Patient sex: M
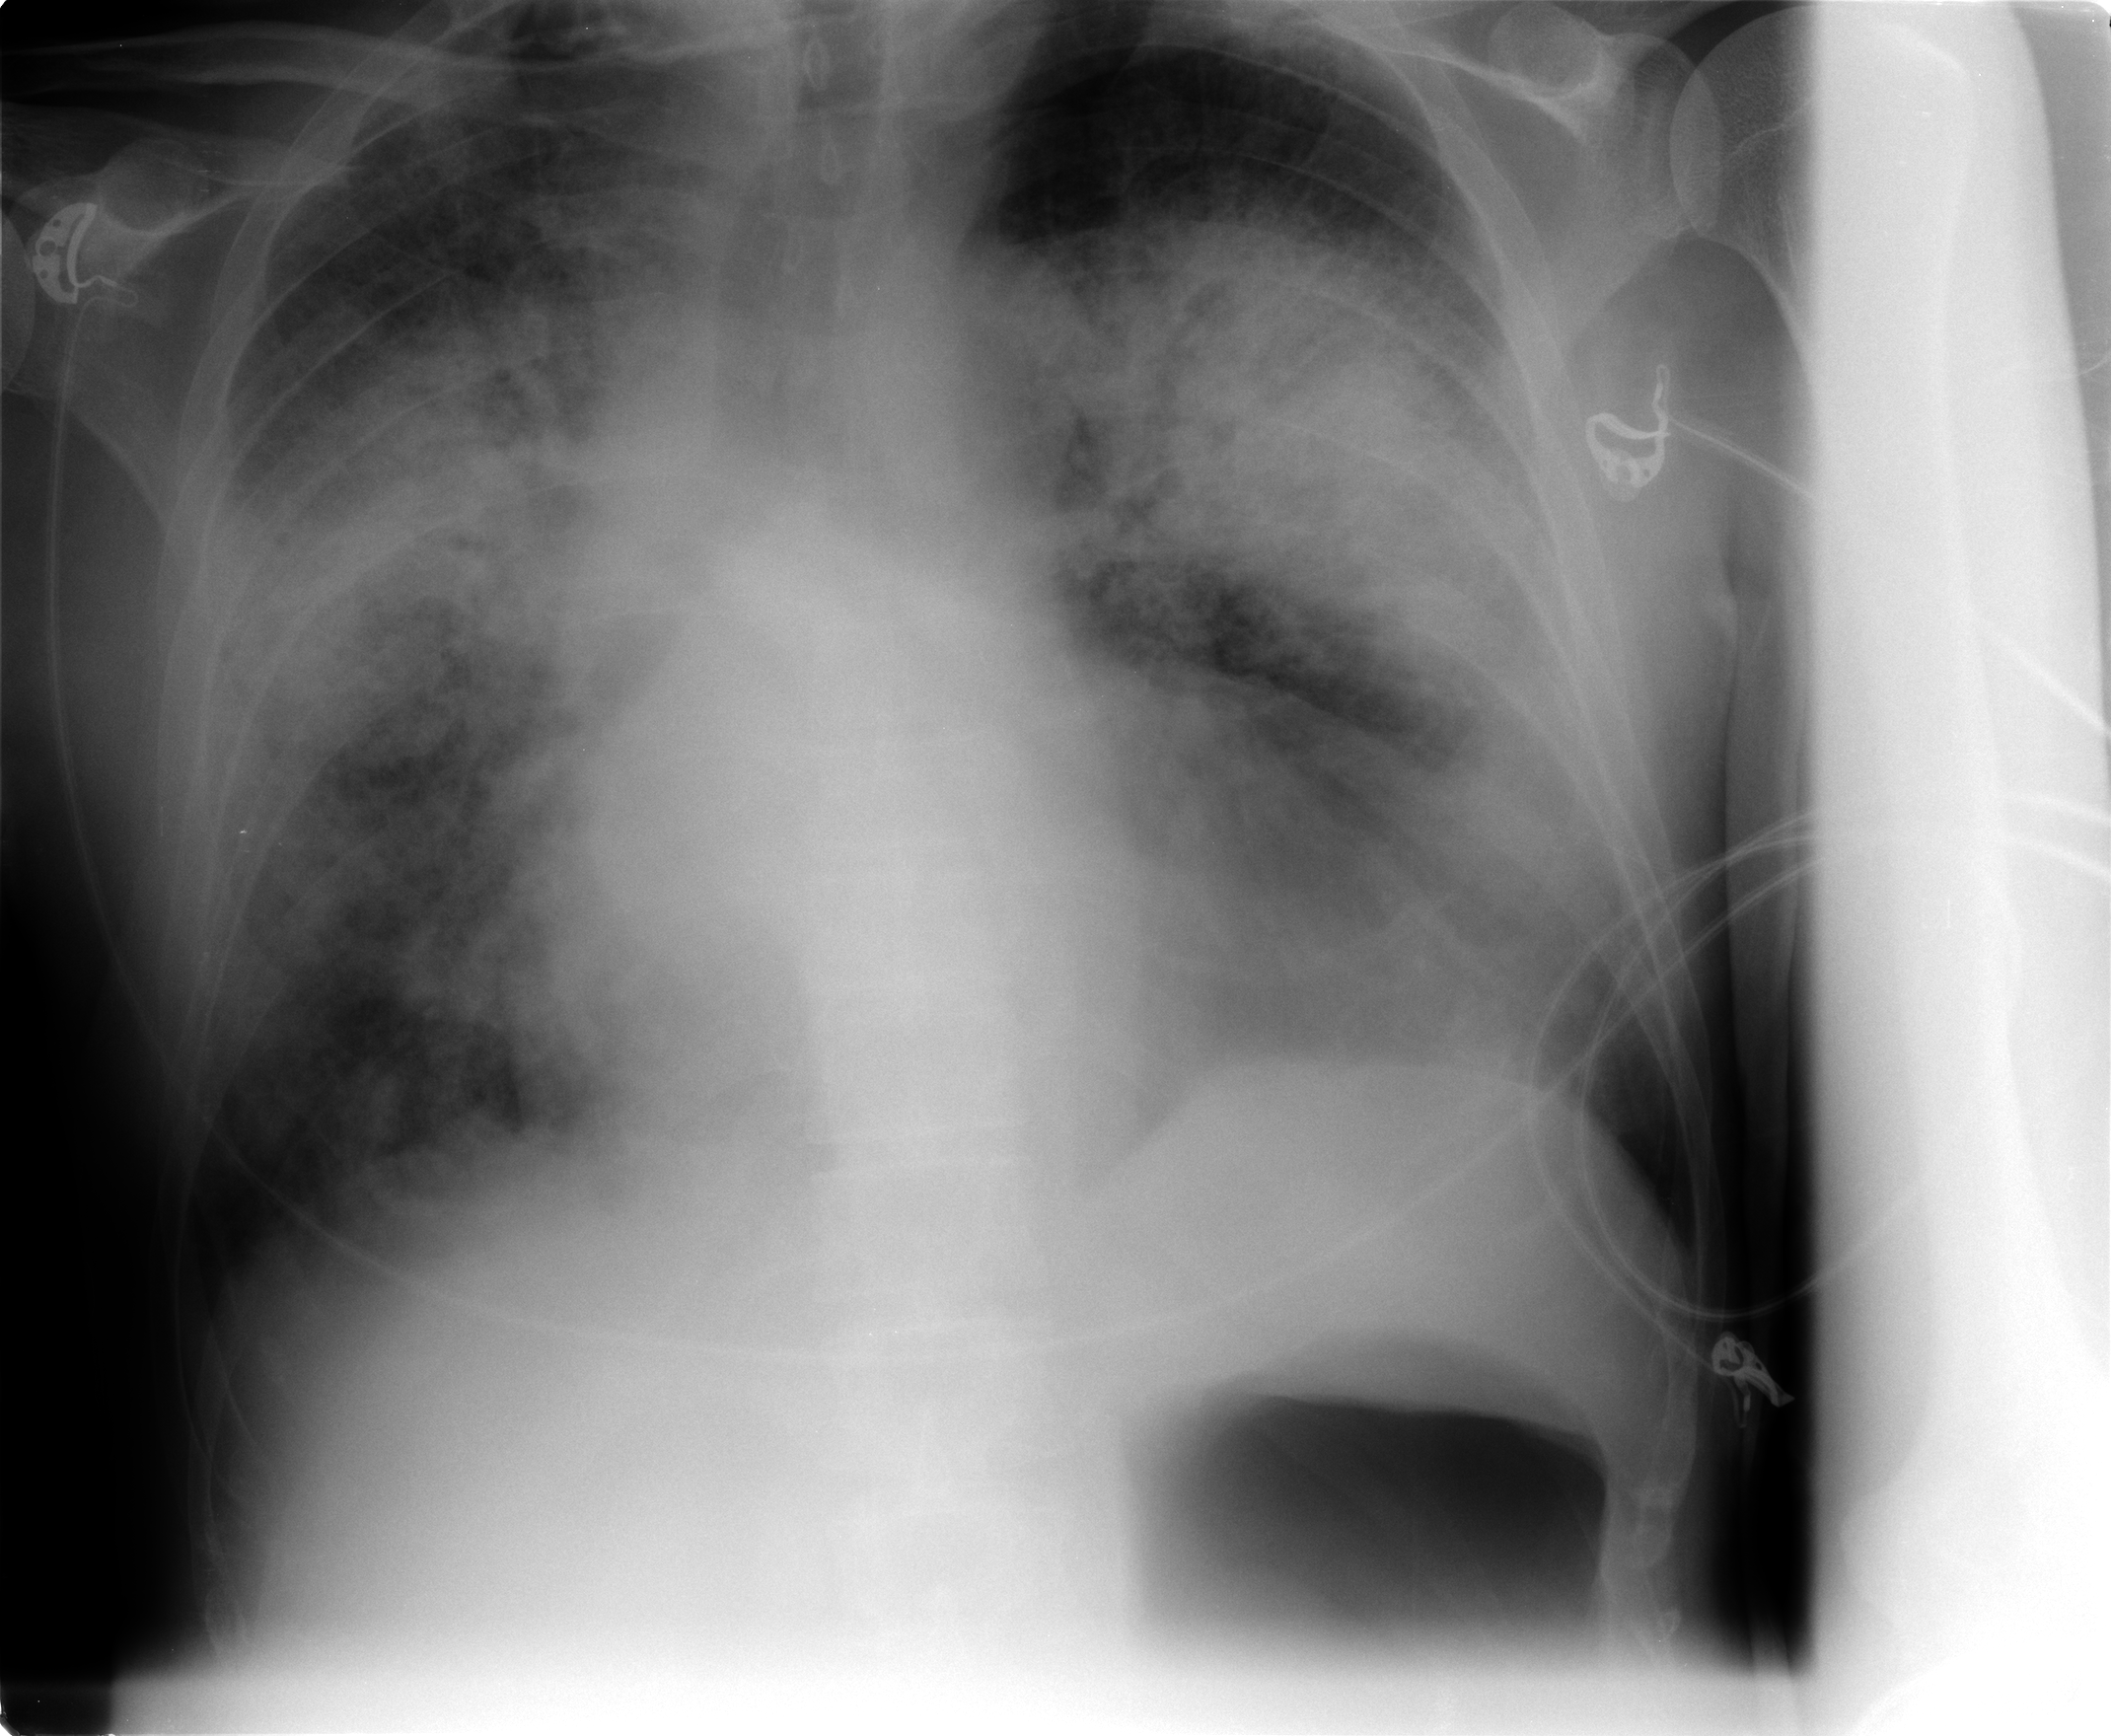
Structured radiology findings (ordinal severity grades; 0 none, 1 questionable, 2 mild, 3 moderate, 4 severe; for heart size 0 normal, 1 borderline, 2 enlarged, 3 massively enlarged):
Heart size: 2
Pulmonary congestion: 1
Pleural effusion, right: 2
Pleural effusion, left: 2
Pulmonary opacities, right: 4
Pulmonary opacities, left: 4
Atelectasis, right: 3
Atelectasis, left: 3